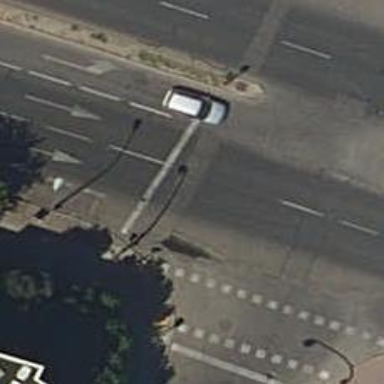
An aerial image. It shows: Road with traffic signals controlling the flow of traffic.